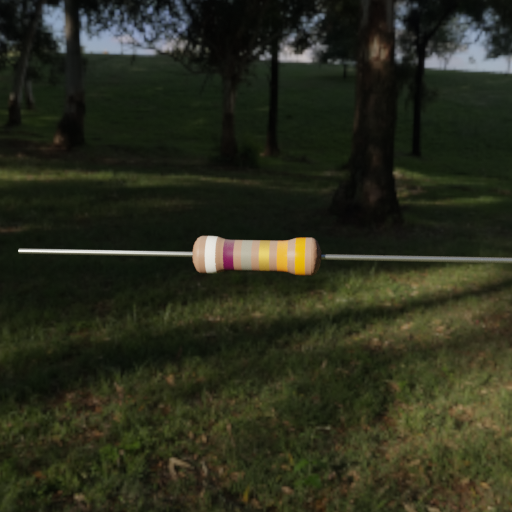
Resistor colour bands (in order): white, brown, gray, gold, orange, orange